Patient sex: M
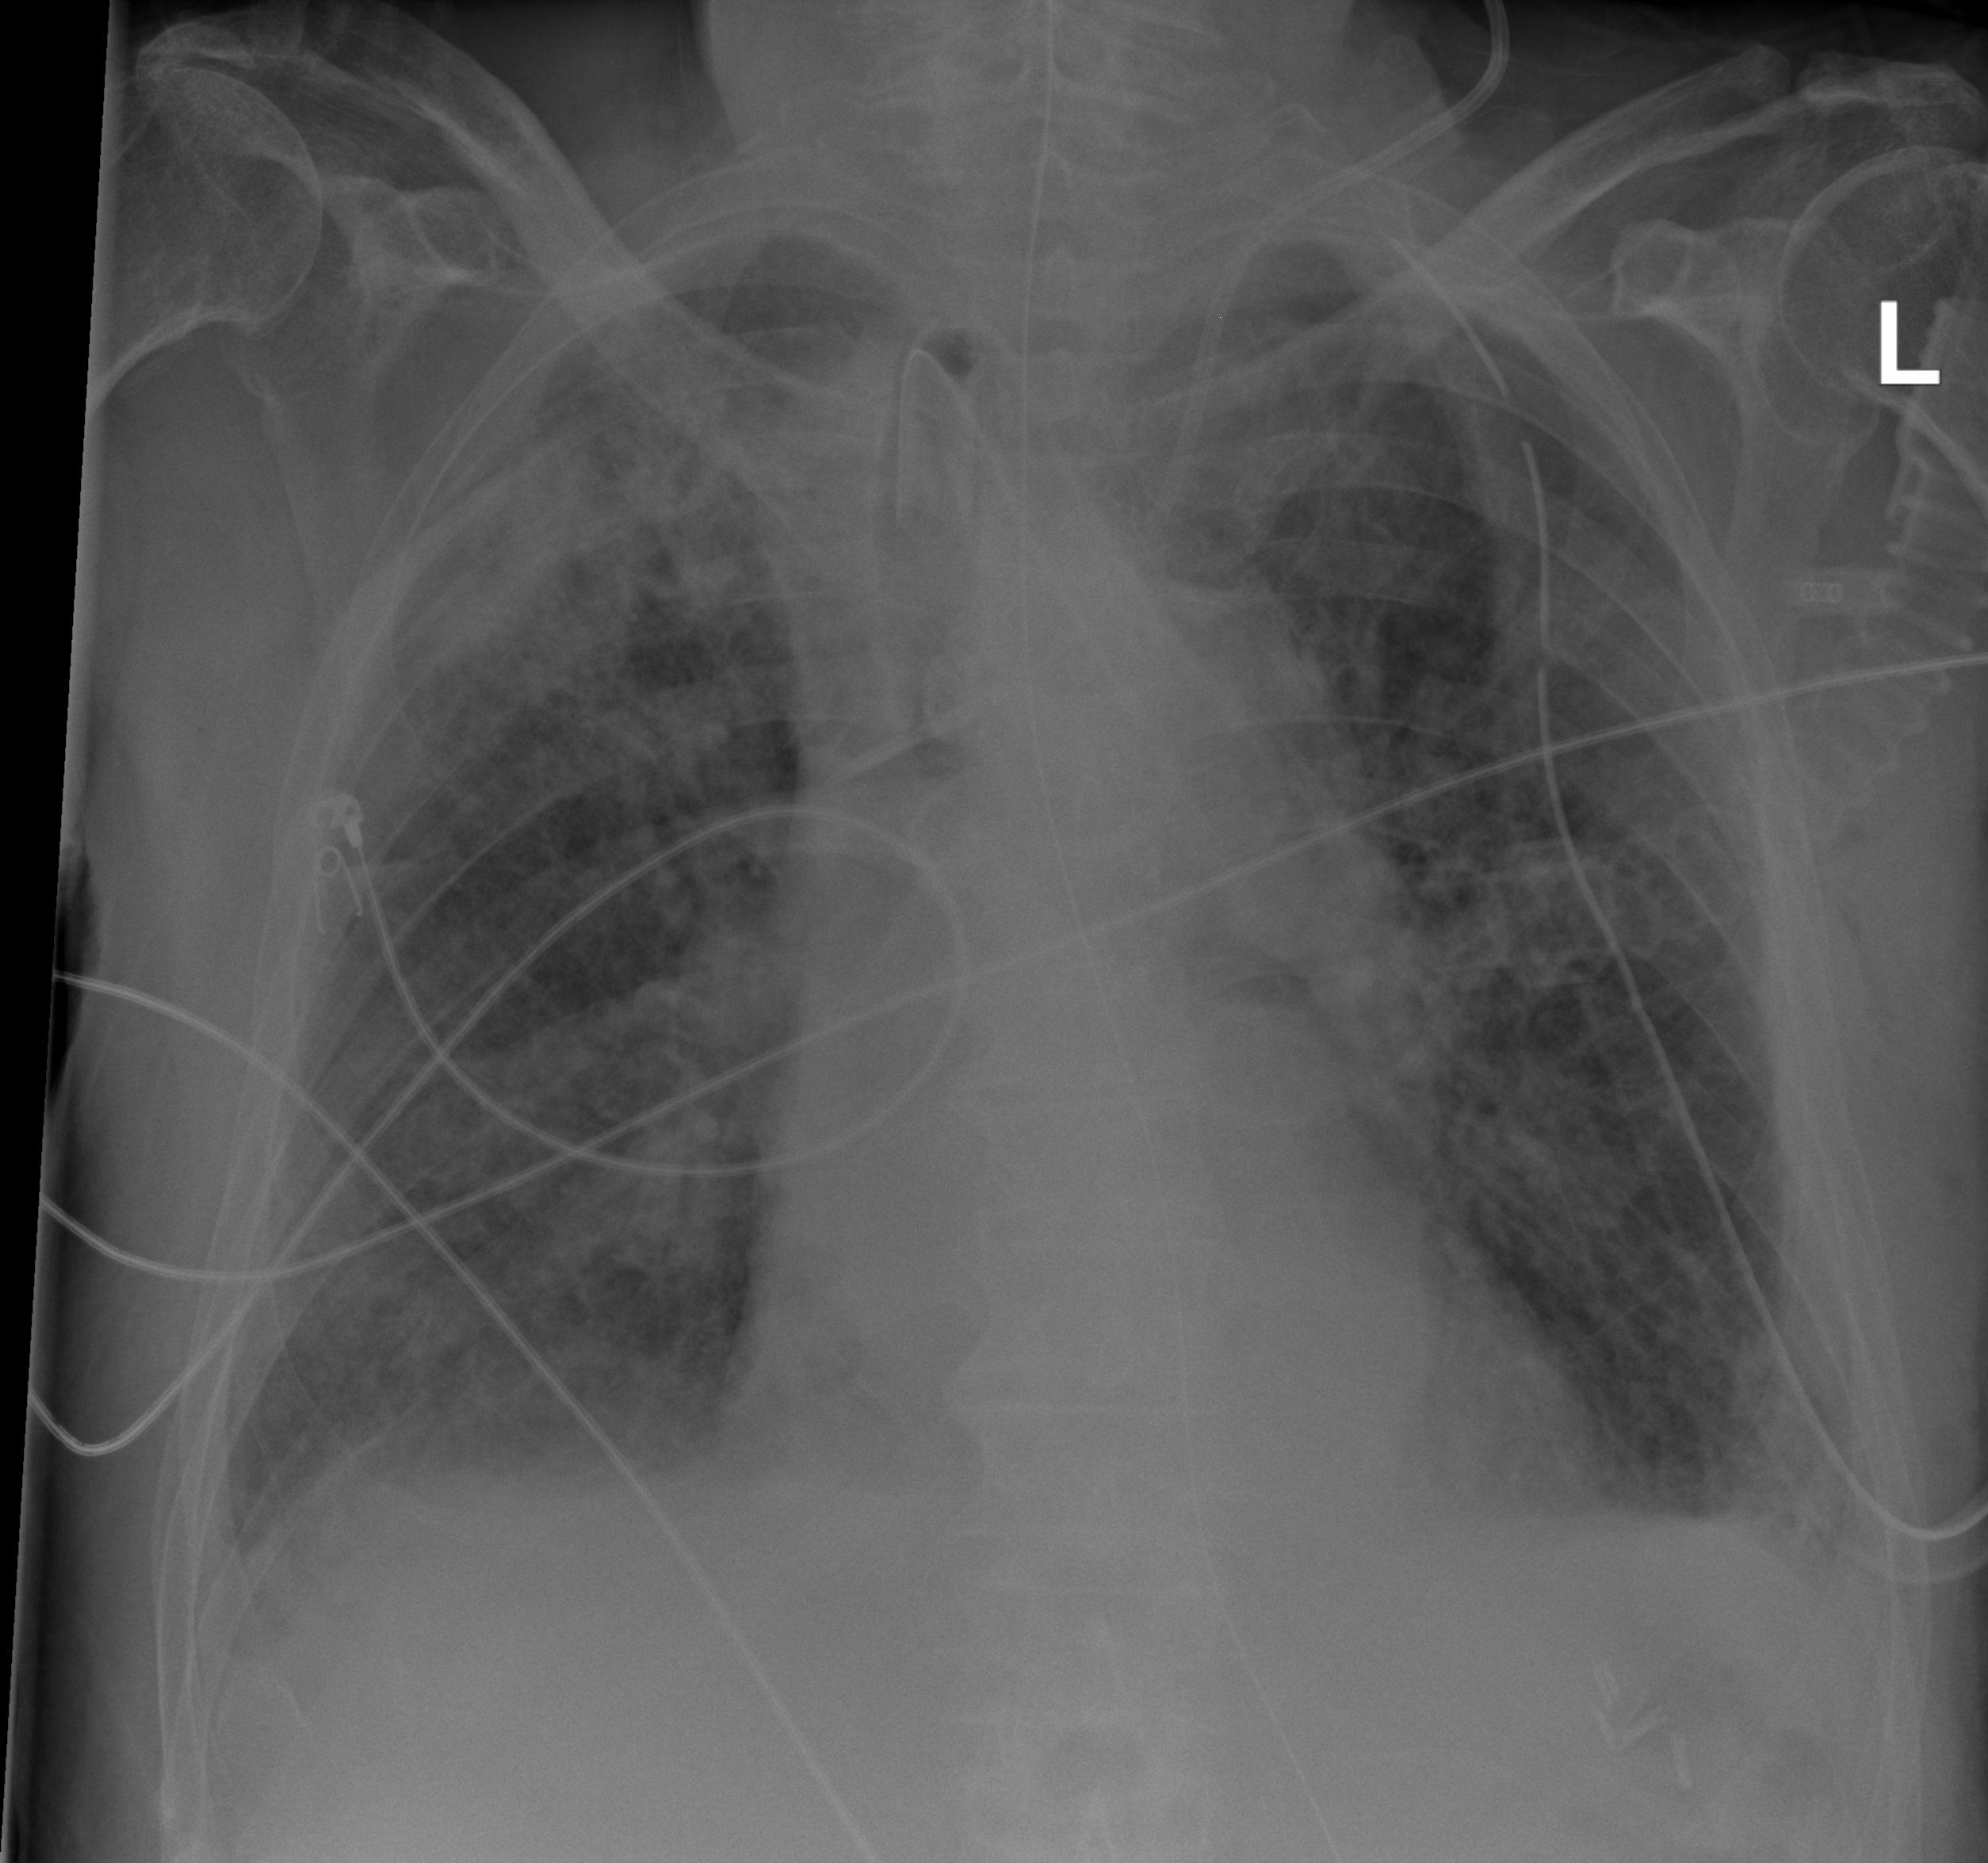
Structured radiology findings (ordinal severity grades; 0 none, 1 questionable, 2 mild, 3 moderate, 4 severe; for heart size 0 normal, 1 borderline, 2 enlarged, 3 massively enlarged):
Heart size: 1
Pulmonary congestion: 3
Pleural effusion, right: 2
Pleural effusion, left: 2
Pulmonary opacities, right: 3
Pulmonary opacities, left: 2
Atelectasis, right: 2
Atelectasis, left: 2